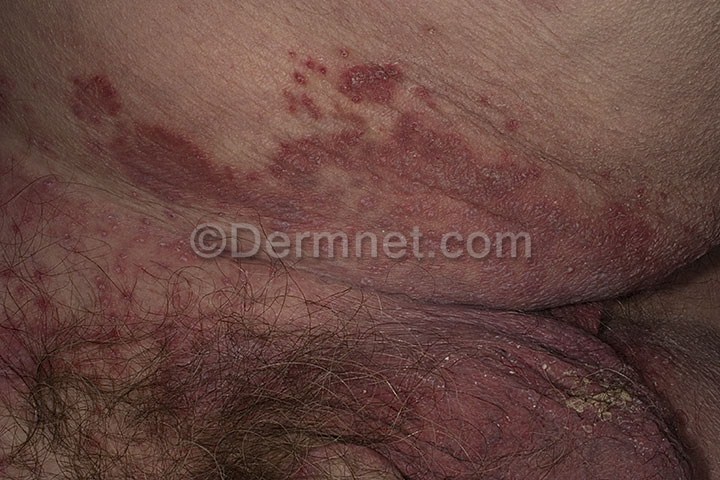
Disease: Tinea Ringworm Candidiasis and other Fungal Infections